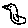
Label: bird